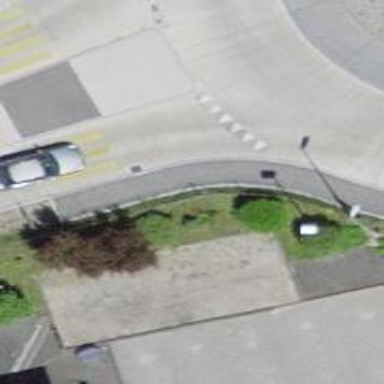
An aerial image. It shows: Kerb serving as barrier.